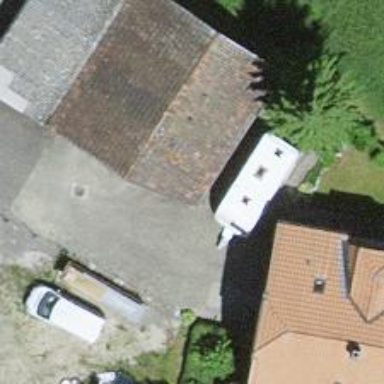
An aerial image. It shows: Garage.